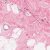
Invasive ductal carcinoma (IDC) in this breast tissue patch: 0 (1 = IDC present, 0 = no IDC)